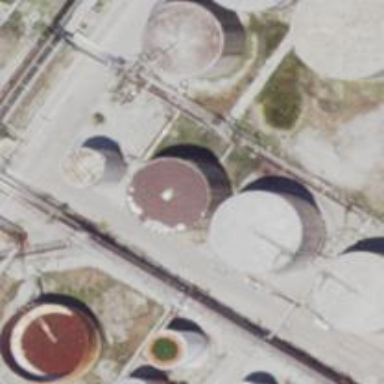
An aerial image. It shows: Storage tank with man-made structure.